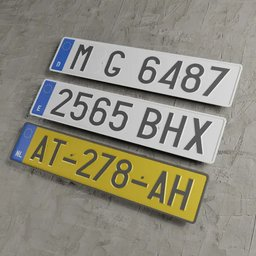
Label: mechanical